Question: As far as I have read, PHP can only get the file listing from local server on which script is running.
What I need is the list of files in a directory on an external URL, which is not FTP but an HTTP URL, such as www.google.com. Is this possible in PHP?
Here is example of what I want (but FDM is C++ app)!

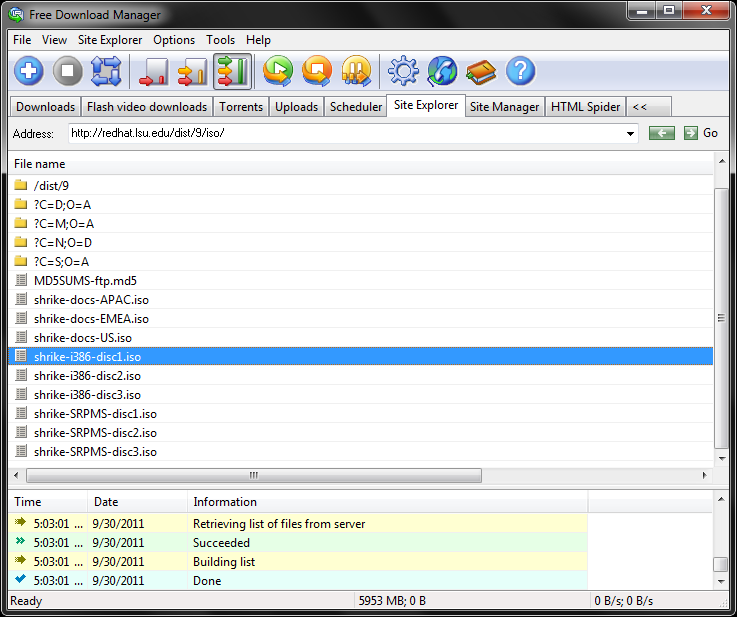
Answer: Free download manager does not show the files in the folder, but all the links found on the web page. You can get a web page with curl, and grab all links from it (using regular expressions), then download the linked pages - that's how web-spiders are build. But you cannot get list of the files that are on the server, only the one that are linked in a publicly available web-page.